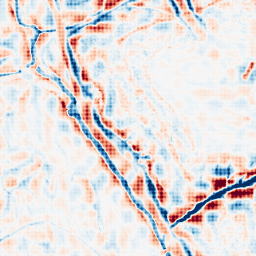
Category: wavelet
Decomposition family: wavelet_biorthogonal
Decomposition parameters: wavelet: bior3.5
level: 4
Upsampling method: sinc_hamming
Upsampling parameters: scale: 8
kernel_size: 8
Upsampling scale: 8